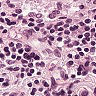
Metastatic tissue present: no